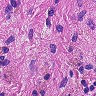
Metastatic tissue present: no